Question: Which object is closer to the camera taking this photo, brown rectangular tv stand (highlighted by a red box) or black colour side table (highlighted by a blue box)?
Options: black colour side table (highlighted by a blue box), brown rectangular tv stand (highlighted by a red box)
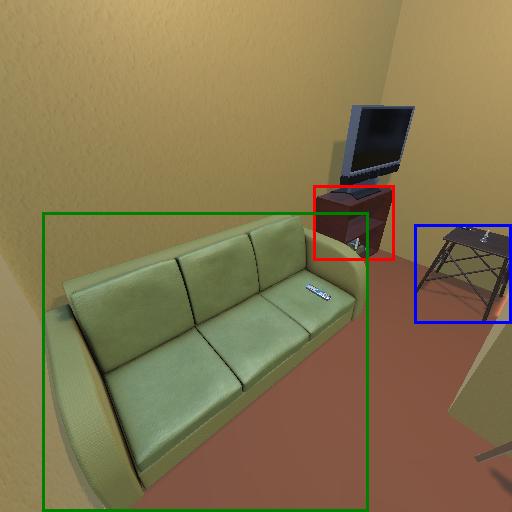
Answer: black colour side table (highlighted by a blue box)